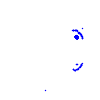
Particle: electron